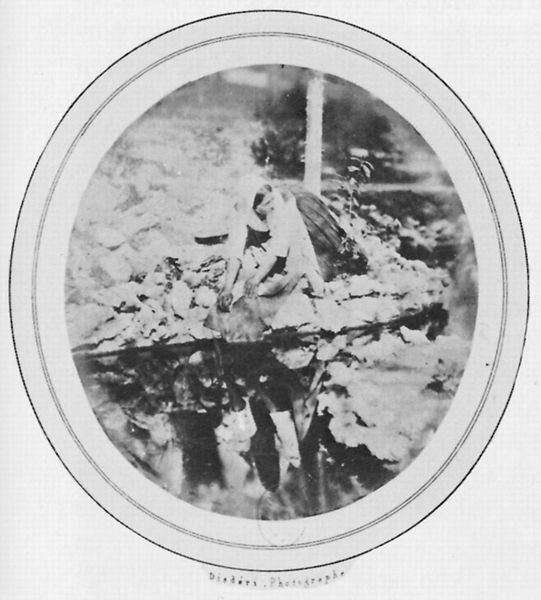
Titel: Die Waschfrau
Künstler: Andrè Adolphe Eugené Disdéri
Standort: Paris
Institution: Bibliothèque Nationale.
Schlagwörter: baum, dunkel, felsen, umhang, wasser, weiß, baden, bäume, fluss, frauen, landschaft, mädchen, see, sitzen, teich, ufer, wäsche, blumen, frau, grau, hell, hut, kleid, schwarz, zeichnung, blick, dame, schleier, haube, rock, falten, rahmen, stein, steine, bildnis, blicken, portrait, porträt, spiegel, bach, baumstamm, natur, spiegelung, stamm, gewässer, pflanze, pflanzen, dekolletee, kontrast, alltag, arbeit, boot, kinder, kreis, oval, rund, pfütze, schiff, schrift, papier, spiegelbild, mast, fels, füsse, rand, braut, kopftuch, widerschein, spiegeln, weste, reflexion, unscharf, pfosten, foto, fotografie, photographie, abgewandt, waschen, unterschrift, urlaub, reinigen, schwarz-weiss, text, buchstaben, nonne, stempel, photo, halbkreis, liebespaar, floss, reflex, doppelkreis, erinnerung, kriechen, schwar, bildunterschrift, ränder, schwarz/weiß, teil, archiv, archivalie, passepartout, wäscherei, wäscherin, flußufer, kopftuvh, schnappschuss, doppelrand, steone, zurückblicken, 19. jahrhundert